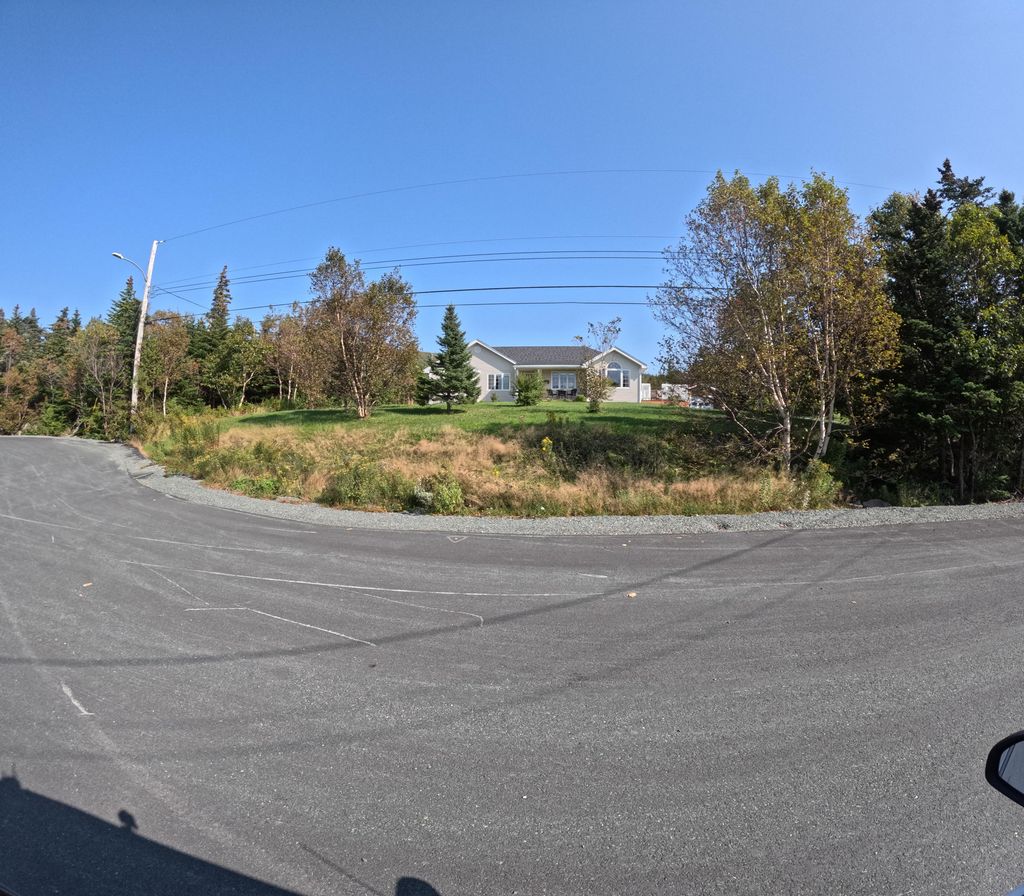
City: st_johns